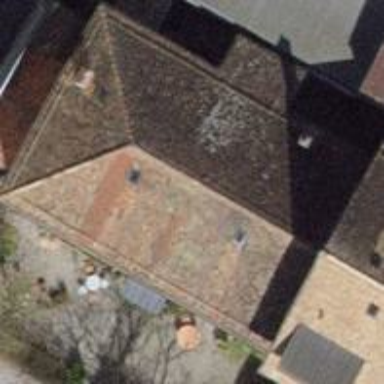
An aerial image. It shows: Gabled roof made of roof tiles on apartment building.